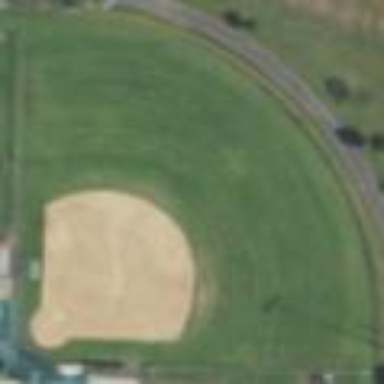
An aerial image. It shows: Softball pitch for leisure sports.